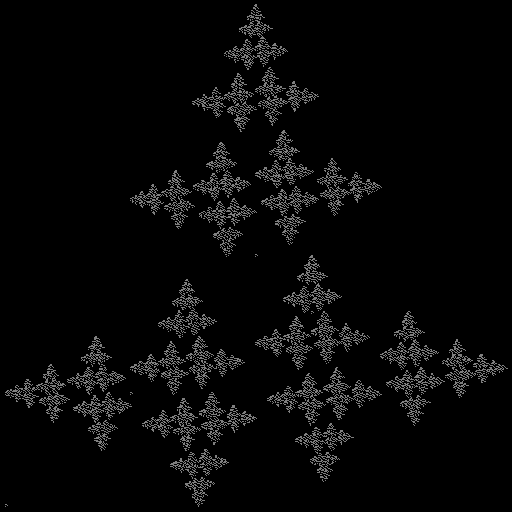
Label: crystal